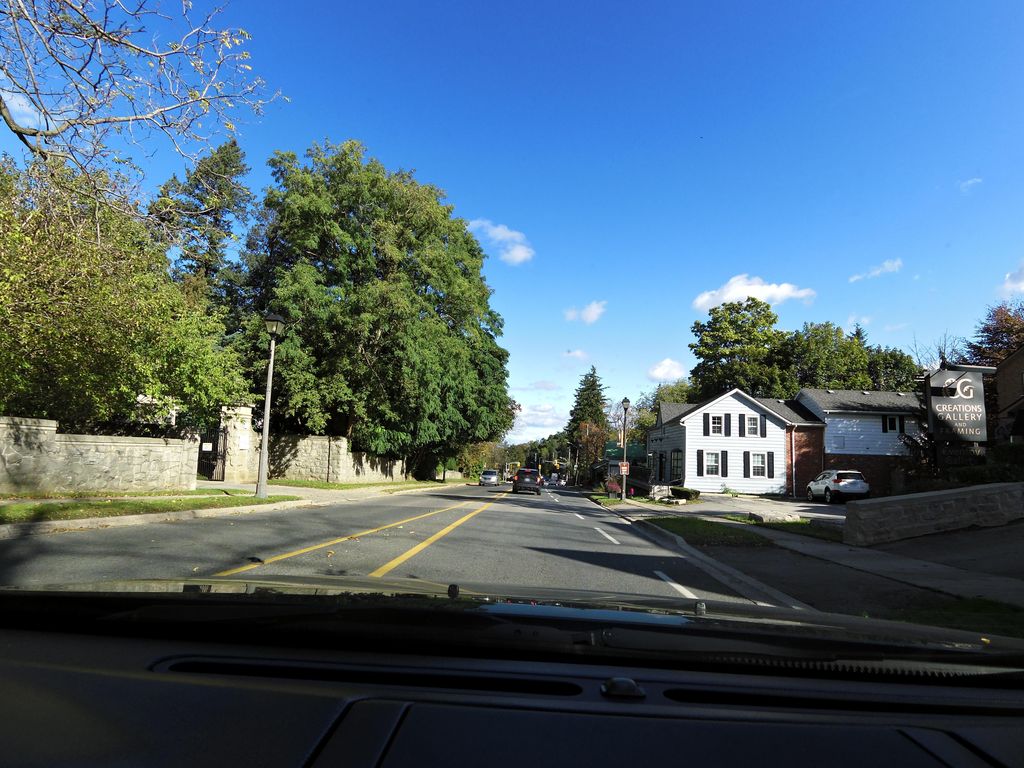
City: hamilton